Question: This is my first time with Python and web scraping. Have been looking around and still unable to get what I need to do.
Below are print screen of the elements that I've used via Chrome.
What I am trying to do is that, I am trying to get the apartment names and the address from the selected city name.

'''
import requests
from bs4 import BeautifulSoup
#url = 'http://www.homestead.ca/apartments-for-rent/'
rootURL = 'http://www.homestead.ca'
response = requests.get(rootURL)
html = response.content
soup = BeautifulSoup(html,'lxml')
dropdown_list = soup.select(".primary .child-pages a")
#city_names=[dropdown_list_value.text for dropdown_list_value in dropdown_list]
#print (city_names)
cityLinks=[rootURL + dropdown_list_value['href'] for dropdown_list_value in dropdown_list]
for cityLinks_select in dropdown_list: #Looping each city from the Apartment drop down list
print ('Selecting city:',cityLinks_select.text)
cityResponse = requests.get(cityLinks)
cityHtml = cityResponse.content
citySoup = BeautifulSoup(cityHtml,'lxml')
community_list = soup.select(".extended-search .property-container a[h2 h3]")
get and print the apartment link
get and print the apartment name
get and print the address of the apartment
'''
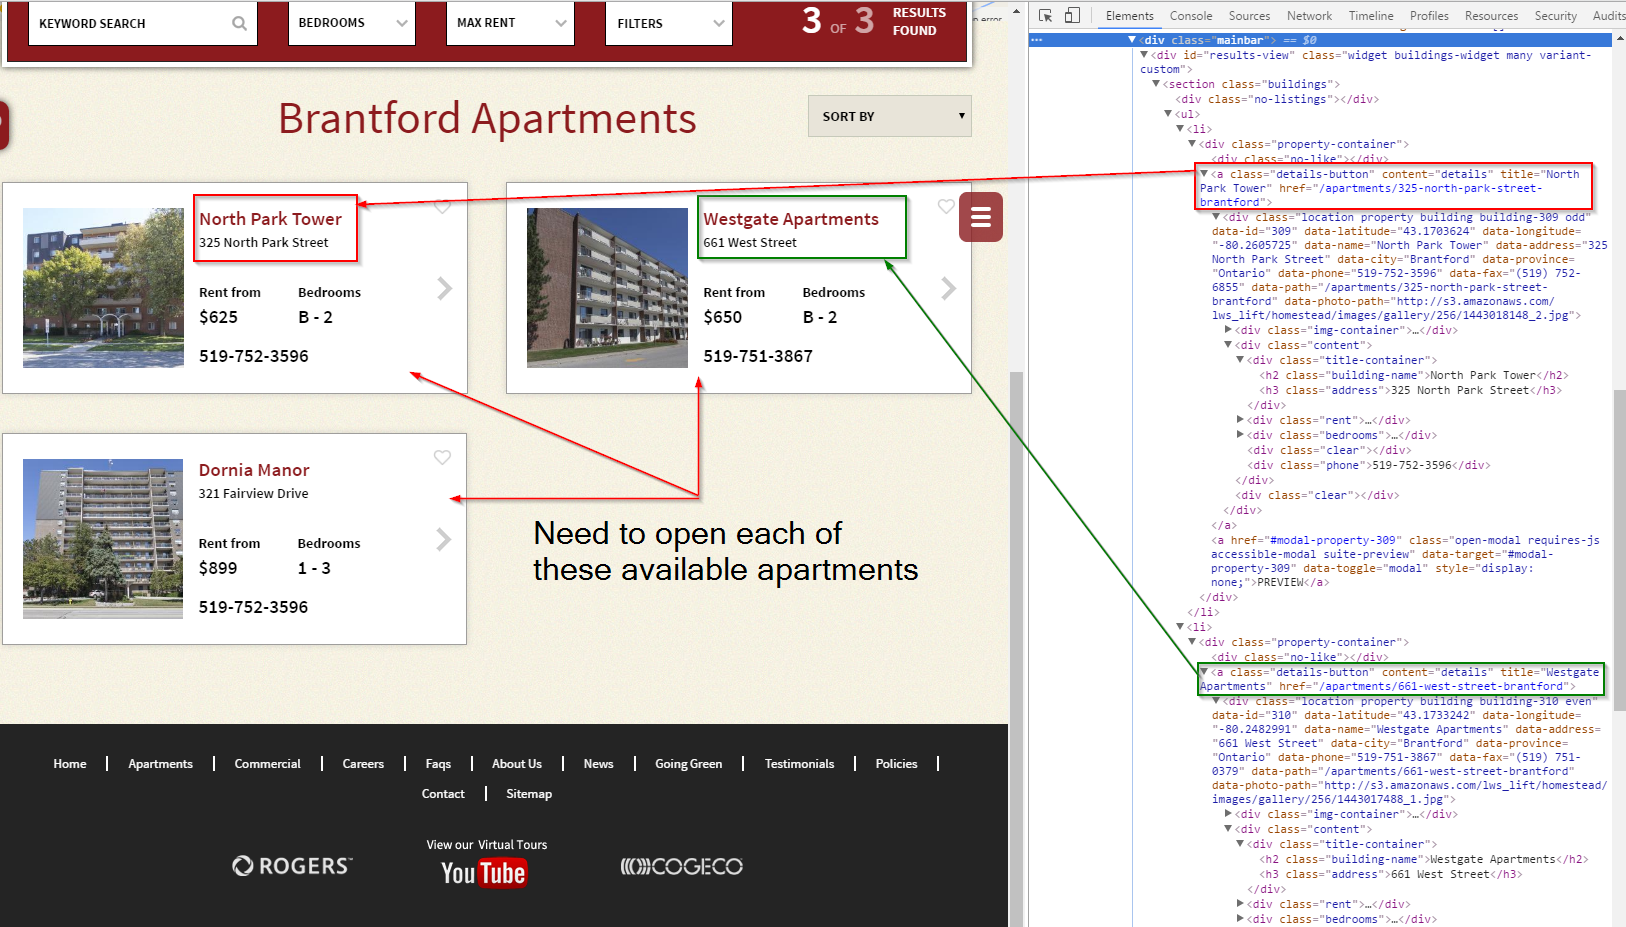
Answer: As I commented, some of the data is dynamically created, if we look at the source itself we see:
'''
<div class="content">
<div class="title-container">
<h2 class="building-name"><%= building.get('name') %></h2>
<h3 class="address"><%= building.get('address').address %></h3>
</div>
<div class="rent">
<h4 class="sub-title">Rent from</h4>
<% if (building.get('statistics').suites.rates.min !== 'undefined') { %>
<% $min_rate = commaSeparateNumber(parseInt(building.get('statistics').suites.rates.min)); %>
<span class="rent-value">$<%= $min_rate %></span>
<% } %>
</div>
'''
All we can get from the source is the building name, the address and the ph number:
'''
cityLinks = [rootURL + dropdown_list_value['href'] for dropdown_list_value in dropdown_list]
# you need to iterate over the joined urls
for city in cityLinks: # Looping each city from the Apartment drop down list
cityResponse = requests.get(city)
cityHtml = cityResponse.content
citySoup = BeautifulSoup(cityHtml, 'lxml')
# all the info we can parse is inside the div class="building-info"
for div in citySoup.select("div.building-info"):
print(div.select_one("h1.building-name").text.strip())
print(div.select_one("h2.location").text.strip())
print(div.select_one("div.contact-container div.phone").text.strip())
'''
We can get all the data in format if we mimic an ajax request:
'''
import requests
from bs4 import BeautifulSoup
from pprint import pprint as pp
rootURL = 'http://www.homestead.ca'
response = requests.get(rootURL)
html = response.content
soup = BeautifulSoup(html, 'lxml')
dropdown_list = soup.select(".primary .child-pages a")
cityLinks = (rootURL + dropdown_list_value['href'] for dropdown_list_value in dropdown_list)
# params for our request
params = {"show_promotions": "true",
"show_custom_fields": "true",
"client_id": "6",
"auth_token": "sswpREkUtyeYjeoahA2i",
"min_bed": "-1",
"max_bed": "100",
"min_bath": "0",
"max_bath": "10",
"min_rate": "0",
"max_rate": "4000",
"keyword": "false",
"property_types": "low-rise-apartment,mid-rise-apartment,high-rise-apartment,luxury-apartment,townhouse,house,multi-unit-house,single-family-home,duplex,tripex,semi",
"order": "max_rate ASC, min_rate ASC, min_bed ASC, max_bath ASC",
"limit": "50",
"offset": "0",
"count": "false"}
for city in cityLinks: # Looping each city from the Apartment drop down list
with requests.Session() as s:
r= s.get(city)
# we need to parse the city_id for out next request to work
soup = BeautifulSoup(r.content)
city_id = soup.select_one("div.hidden.search-data")["data-city-id"]
# update params with the city id
params["city_id"] = city_id
js = s.get("http://api.theliftsystem.com/v2/search", params=params).json()
pp(js)
'''
Now we get data like:
'''
[{u'address': {u'address': u'325 North Park Street',
u'city': u'Brantford',
u'city_id': 332,
u'country': u'Canada',
u'country_code': u'CAN',
u'intersection': u'',
u'neighbourhood': u'',
u'postal_code': u'N3R 2X4',
u'province': u'Ontario',
u'province_code': u'ON'},
u'availability_count': 6,
u'availability_status': 1,
u'availability_status_label': u'Available Now',
u'building_header': u'',
u'client': {u'email': u'bcadieux@homestead.ca',
u'id': 6,
u'name': u'Homestead Land Holdings',
u'phone': u'<PHONE>',
u'website': u'www.homestead.ca'},
u'contact': {u'alt_extension': u'',
u'alt_phone': u'',
u'email': u'rentals@homestead.ca',
u'extension': u'',
u'fax': u'<PHONE>',
u'name': u'',
u'phone': u'<PHONE>'},
u'details': {u'features': u'',
u'location': u'',
u'overview': u"Located on North Park Street and Memorial Avenue,this quiet building is within walking distance of the following: - Zehrs Plaza, North Park Plaza, Shoppers Drug Mart, Zehrs Grocery Store, Zellers, Pet Store, Party Supply Store, furniture store, variety store, Black's Photography, paint shop and veterinary clinic - Restaurants and coffee shops - Wayne Gretzky Recreational Arena - Medical Clinic,Shoppers Home Health Care Clinic and Pharmacy - Catholic Elementary School - On bus route ",
u'suite': u''},
u'geocode': {u'distance': None,
u'latitude': u'43.<PHONE>',
u'longitude': u'-80.<PHONE>'},
u'id': 309,
u'matched_beds': [u'0', u'1', u'2'],
u'matched_suite_names': [u'Bachelor', u'One Bedroom', u'Two Bedroom'],
u'min_availability_date': u'',
u'name': u'North Park Tower',
u'office_hours': u'',
u'parking': {u'additional': u'', u'indoor': u'', u'outdoor': u''},
u'permalink': u'http://www.homestead.ca/apartments/325-north-park-street-brantford',
u'pet_friendly': True,
u'photo': u'1443018148_2.jpg',
u'photo_path': u'http://s3.amazonaws.com/lws_lift/homestead/images/gallery/full/1443018148_2.jpg',
u'promotion': {u'featured': 0},
u'property_type': u'High-rise-apartment',
u'statistics': {u'suites': {u'bathrooms': {u'average': 1.0,
u'max': 1.0,
u'min': 1.0},
u'bedrooms': {u'average': u'1.0',
u'max': 2,
u'min': 0},
u'rates': {u'average': 950.0,
u'max': 1275.0,
u'min': 625.0},
u'square_feet': {u'average': 0.0,
u'max': u'0.0',
u'min': u'0.0'}}},
u'thumbnail_path': u'http://s3.amazonaws.com/lws_lift/homestead/images/gallery/256/1443018148_2.jpg',
u'website': {u'description': u'', u'title': u'', u'url': u''}},
{u'address': {u'address': u'661 West Street',
u'city': u'Brantford',
u'city_id': 332,
u'country': u'Canada',
u'country_code': u'CAN',
u'intersection': u'',
u'neighbourhood': u'',
u'postal_code': u'N3R 6W9',
u'province': u'Ontario',
u'province_code': u'ON'},
u'availability_count': 6,
u'availability_status': 1,
u'availability_status_label': u'Available Now',
u'building_header': u'',
u'client': {u'email': u'bcadieux@homestead.ca',
u'id': 6,
u'name': u'Homestead Land Holdings',
u'phone': u'<PHONE>',
u'website': u'www.homestead.ca'},
u'contact': {u'alt_extension': u'',
u'alt_phone': u'',
u'email': u'rentals@homestead.ca',
u'extension': u'',
u'fax': u'<PHONE>',
u'name': u'',
u'phone': u'<PHONE>'},
u'details': {u'features': u'',
u'location': u'',
u'overview': u'Located in the North end of Brantford, Westgate Tower is in an area that resembles a city within a city. There are a variety of banks, grocery stores, drug stores, malls, a wide selection of fast food, fine dining restaurants and an after hours medical centre, within waking distance.',
u'suite': u''},
u'geocode': {u'distance': None,
u'latitude': u'43.<PHONE>',
u'longitude': u'-80.<PHONE>'},
u'id': 310,
u'matched_beds': [u'0', u'1', u'2'],
u'matched_suite_names': [u'Bachelor', u'One Bedroom', u'Two Bedroom'],
u'min_availability_date': u'',
u'name': u'Westgate Apartments',
u'office_hours': u'',
u'parking': {u'additional': u'', u'indoor': u'', u'outdoor': u''},
u'permalink': u'http://www.homestead.ca/apartments/661-west-street-brantford',
u'pet_friendly': True,
u'photo': u'1443017488_1.jpg',
u'photo_path': u'http://s3.amazonaws.com/lws_lift/homestead/images/gallery/full/1443017488_1.jpg',
u'promotion': {u'featured': 0},
u'property_type': u'High-rise-apartment',
u'statistics': {u'suites': {u'bathrooms': {u'average': 1.0,
u'max': 1.0,
u'min': 1.0},
u'bedrooms': {u'average': u'1.0',
u'max': 2,
u'min': 0},
u'rates': {u'average': 975.0,
u'max': 1300.0,
u'min': 650.0},
u'square_feet': {u'average': 0.0,
u'max': u'0.0',
u'min': u'0.0'}}},
u'thumbnail_path': u'http://s3.amazonaws.com/lws_lift/homestead/images/gallery/256/1443017488_1.jpg',
u'website': {u'description': u'', u'title': u'', u'url': u''}},
{u'address': {u'address': u'321 Fairview Drive',
u'city': u'Brantford',
u'city_id': 332,
u'country': u'Canada',
u'country_code': u'CAN',
u'intersection': u'',
u'neighbourhood': u'',
u'postal_code': u'N3R 2X6',
u'province': u'Ontario',
u'province_code': u'ON'},
u'availability_count': 8,
u'availability_status': 1,
u'availability_status_label': u'Available Now',
u'building_header': u'',
u'client': {u'email': u'bcadieux@homestead.ca',
u'id': 6,
u'name': u'Homestead Land Holdings',
u'phone': u'<PHONE>',
u'website': u'www.homestead.ca'},
u'contact': {u'alt_extension': u'',
u'alt_phone': u'',
u'email': u'rentals@homestead.ca',
u'extension': u'',
u'fax': u'<PHONE>',
u'name': u'',
u'phone': u'<PHONE>'},
u'details': {u'features': u'',
u'location': u'',
u'overview': u'Dornia Manor is a quiet, ninety-two unit apartment building located in the North end of Brantford. We offer one, two and three bedroom units and one penthouse suite. The building is located in close proximity to many major services such as banking, shopping, health services, recreational facilities, beauty shops, dry cleaners, schools and churches. There is a bus stop at the front door and highway 403 is within minutes.',
u'suite': u''},
u'geocode': {u'distance': None,
u'latitude': u'43.<PHONE>',
u'longitude': u'-80.<PHONE>'},
u'id': 308,
u'matched_beds': [u'1', u'2', u'3'],
u'matched_suite_names': [u'One Bedroom', u'Two Bedroom', u'Three Bedroom'],
u'min_availability_date': u'',
u'name': u'Dornia Manor',
u'office_hours': u'',
u'parking': {u'additional': u'', u'indoor': u'', u'outdoor': u''},
u'permalink': u'http://www.homestead.ca/apartments/321-fairview-drive-brantford',
u'pet_friendly': True,
u'photo': u'1443017947_1.jpg',
u'photo_path': u'http://s3.amazonaws.com/lws_lift/homestead/images/gallery/full/1443017947_1.jpg',
u'promotion': {u'featured': 0},
u'property_type': u'High-rise-apartment',
u'statistics': {u'suites': {u'bathrooms': {u'average': 1.375,
u'max': 2.0,
u'min': 1.0},
u'bedrooms': {u'average': u'2.25',
u'max': 3,
u'min': 1},
u'rates': {u'average': 1124.5,
u'max': 1350.0,
u'min': 899.0},
u'square_feet': {u'average': 0.0,
u'max': u'0.0',
u'min': u'0.0'}}},
u'thumbnail_path': u'http://s3.amazonaws.com/lws_lift/homestead/images/gallery/256/1443017947_1.jpg',
u'website': {u'description': u'', u'title': u'', u'url': u''}}]
'''
That gives you the url, bedrooms and pretty much everything you could want. Each dict in the list is one listing, you just need to access using the keys to pull the data you want, for example:
'''
for dct in js:
add = dct["address"]
print(add["city"])
print(add["postal_code"])
print(add["province"])
print(dct["permalink"])
'''
Would give you:
'''
Brantford
N3R 2X4
Ontario
http://www.homestead.ca/apartments/325-north-park-street-brantford
Brantford
N3R 6W9
Ontario
http://www.homestead.ca/apartments/661-west-street-brantford
Brantford
N3R 2X6
Ontario
http://www.homestead.ca/apartments/321-fairview-drive-brantford
'''
The contact info is under 'dct["contact"]' and the stats are under = 'dct["statistics"]':
'''
for dct in js:
contact = dct["contact"]
print(contact)
stats = dct["statistics"]
print(stats["suites"])
'''
Which would give you:
'''
{u'alt_phone': u'', u'fax': u'<PHONE>', u'name': u'', u'alt_extension': u'', u'phone': u'<PHONE>', u'extension': u'', u'email': u'rentals@homestead.ca'}
{u'rates': {u'max': 1275.0, u'average': 950.0, u'min': 625.0}, u'bedrooms': {u'max': 2, u'average': u'1.0', u'min': 0}, u'bathrooms': {u'max': 1.0, u'average': 1.0, u'min': 1.0}, u'square_feet': {u'max': u'0.0', u'average': 0.0, u'min': u'0.0'}}
{u'alt_phone': u'', u'fax': u'<PHONE>', u'name': u'', u'alt_extension': u'', u'phone': u'<PHONE>', u'extension': u'', u'email': u'rentals@homestead.ca'}
{u'rates': {u'max': 1300.0, u'average': 975.0, u'min': 650.0}, u'bedrooms': {u'max': 2, u'average': u'1.0', u'min': 0}, u'bathrooms': {u'max': 1.0, u'average': 1.0, u'min': 1.0}, u'square_feet': {u'max': u'0.0', u'average': 0.0, u'min': u'0.0'}}
{u'alt_phone': u'', u'fax': u'<PHONE>', u'name': u'', u'alt_extension': u'', u'phone': u'<PHONE>', u'extension': u'', u'email': u'rentals@homestead.ca'}
{u'rates': {u'max': 1350.0, u'average': 1124.5, u'min': 899.0}, u'bedrooms': {u'max': 3, u'average': u'2.25', u'min': 1}, u'bathrooms': {u'max': 2.0, u'average': 1.375, u'min': 1.0}, u'square_feet': {u'max': u'0.0', u'average': 0.0, u'min': u'0.0'}}
'''
You can put all that together to get whatever you need. Yo can tweak the params and there are actually more if you check out the request in chrome tools or firebug.